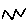
Label: zigzag